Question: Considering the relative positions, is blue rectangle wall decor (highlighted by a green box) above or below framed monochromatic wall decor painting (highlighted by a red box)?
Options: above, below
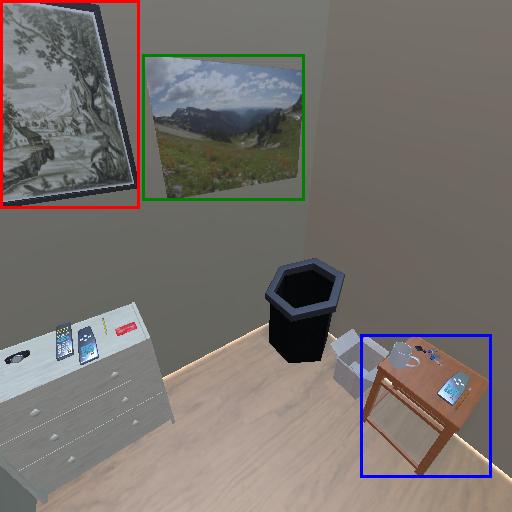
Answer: above